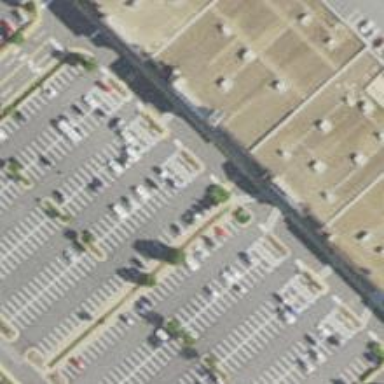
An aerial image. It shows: Parking space is available.